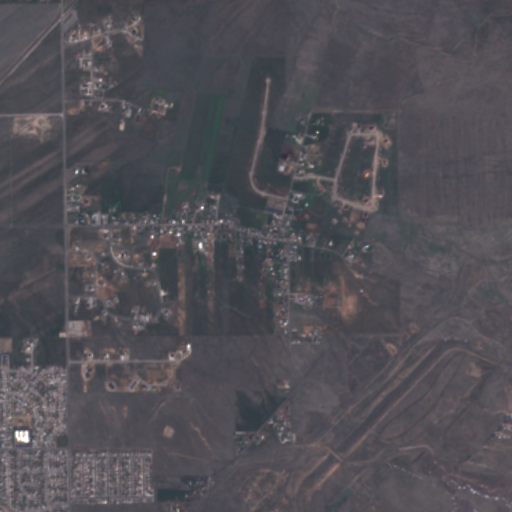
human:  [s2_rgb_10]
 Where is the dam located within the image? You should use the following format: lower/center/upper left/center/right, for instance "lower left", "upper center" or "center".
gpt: The dam is located in the lower right of the image.
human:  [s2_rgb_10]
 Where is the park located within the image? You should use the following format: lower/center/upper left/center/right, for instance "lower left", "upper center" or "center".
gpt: The park is located in the lower left of the image.
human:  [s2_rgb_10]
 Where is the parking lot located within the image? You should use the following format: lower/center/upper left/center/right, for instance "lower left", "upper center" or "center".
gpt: The parking lot is located in the lower left of the image.
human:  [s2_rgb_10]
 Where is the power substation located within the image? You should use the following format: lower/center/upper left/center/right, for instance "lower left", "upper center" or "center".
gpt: The power substation is located in the center left of the image.
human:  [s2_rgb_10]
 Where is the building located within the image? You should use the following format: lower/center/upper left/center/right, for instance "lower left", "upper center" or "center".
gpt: The building is located in the lower left of the image.
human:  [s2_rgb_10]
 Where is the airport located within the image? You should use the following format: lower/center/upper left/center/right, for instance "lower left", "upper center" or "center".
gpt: There is no airport in the image.